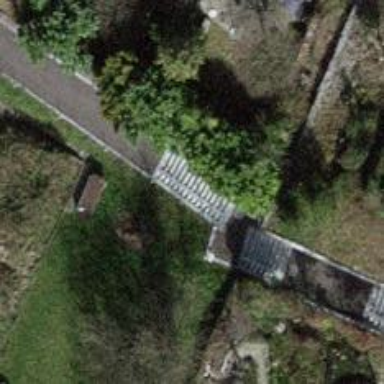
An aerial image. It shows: Paved road with steps.